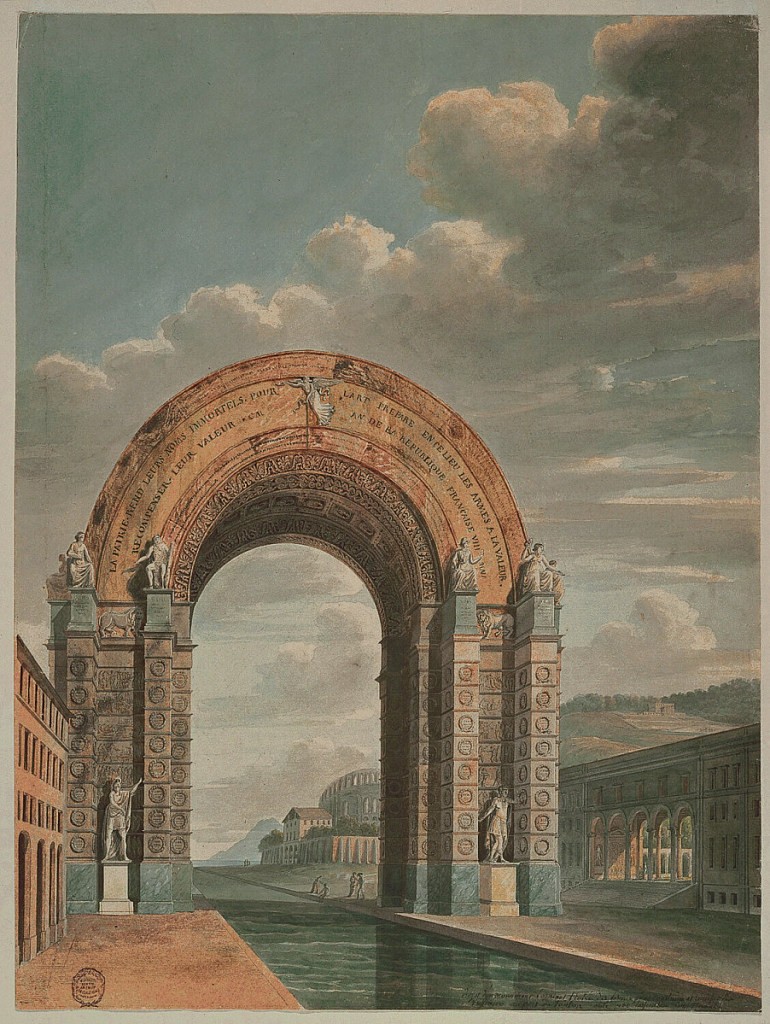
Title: Entrance to the Navy Arsenal in Toulon
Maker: Jean-Jacques Lequeu, French, 1757 – 1826
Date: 1799–1800
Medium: Pen and black ink, brush and gray, brown, and rose watercolors, graphite on paper
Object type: Drawing
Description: View of an arch spanning a canal.  The facade of a house is shown in the left foreground, a public building with arcades in the right foreground, a classical theater in the precinct of a villa on a hill in the distance, to the right.  The supports of the arch are decorated with statues, reliefs, and inscriptions in wreaths.  Ornaments, only partly shown, and inscriptions, those in the arch's main band being legible.